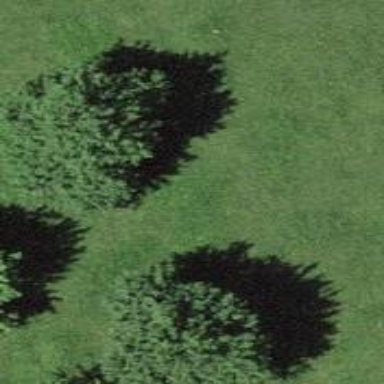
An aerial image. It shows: Beautiful tree in nature.